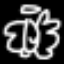
Label: angel